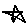
Label: star